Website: apple
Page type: payment
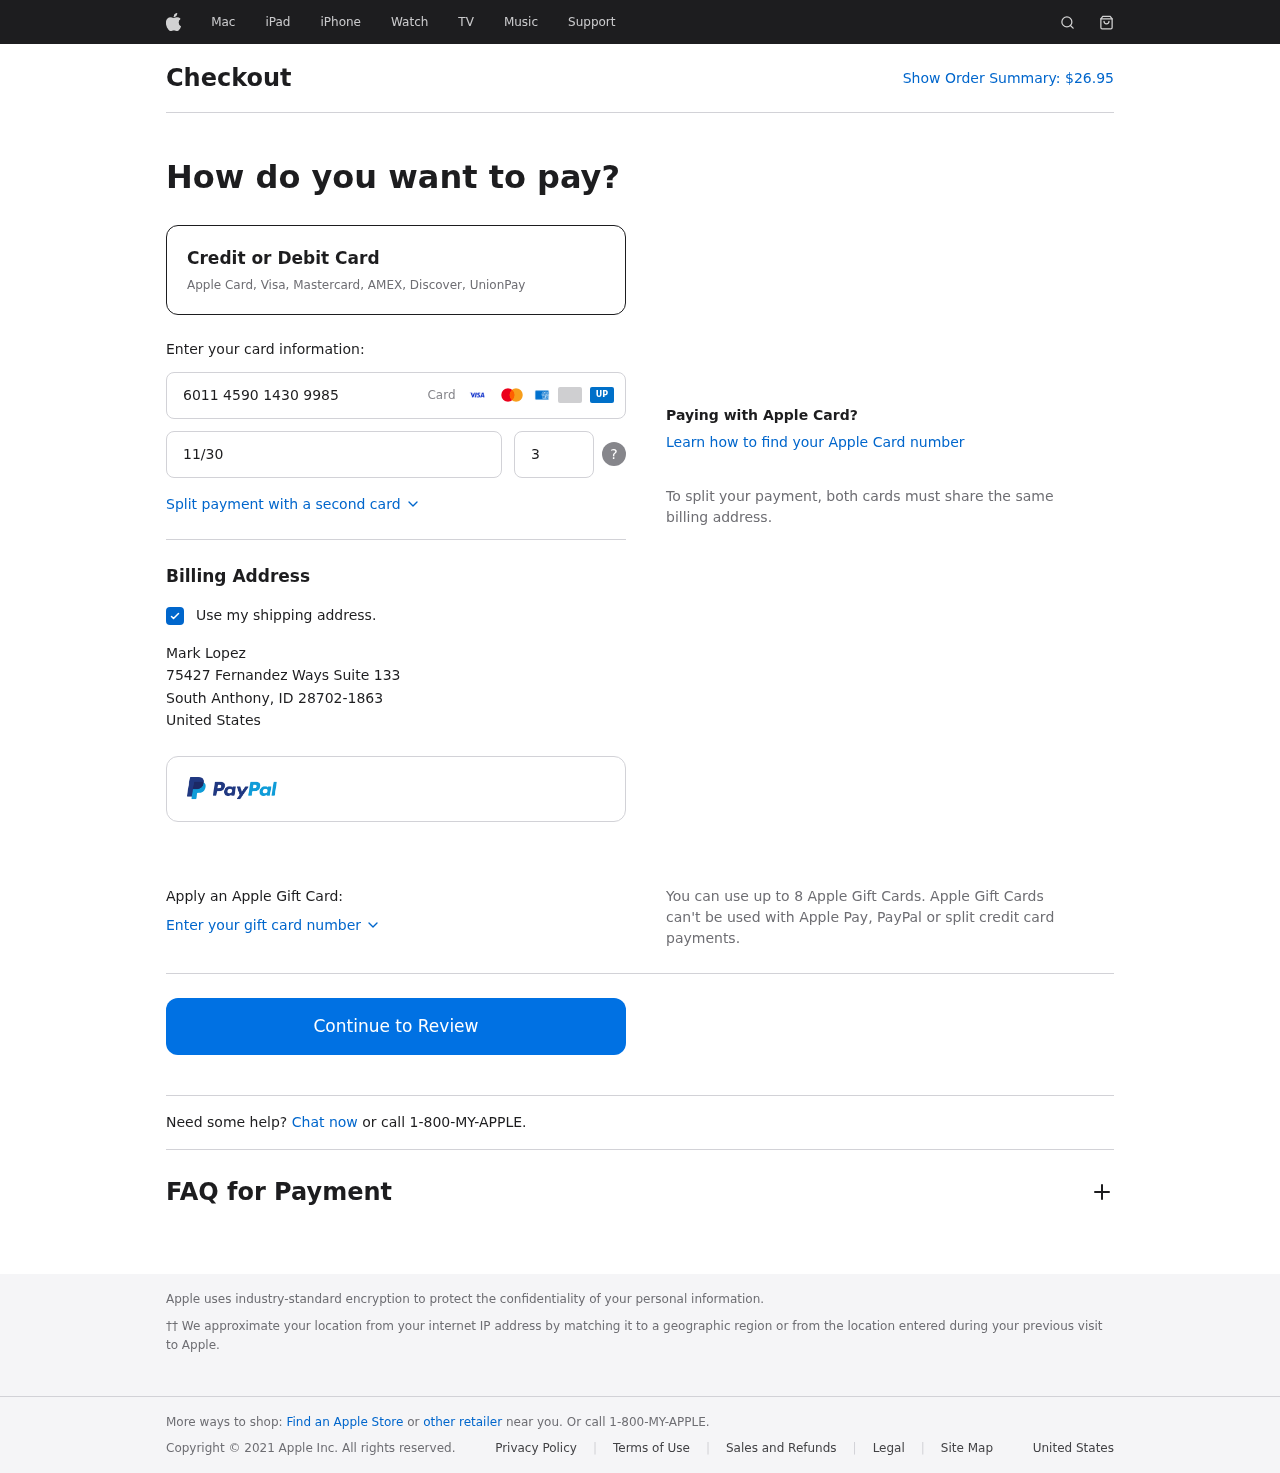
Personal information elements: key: PII_CARD_CVV
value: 368
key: PII_CARD_EXPIRY
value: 11/30
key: PII_CARD_NUMBER
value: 6011 4590 1430 9985
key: PII_CITY
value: South Anthony
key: PII_COUNTRY
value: United States
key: PII_FULLNAME
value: Mark Lopez
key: PII_POSTCODE_FULL
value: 28702-1863
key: PII_STATE_ABBR
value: ID
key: PII_STREET
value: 75427 Fernandez Ways Suite 133
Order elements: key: ORDER_TOTAL
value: $26.95